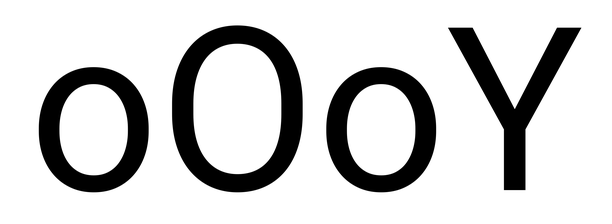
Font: Roboto_Regular